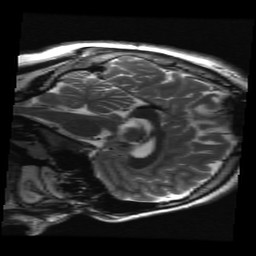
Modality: T2w
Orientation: sagittal
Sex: male
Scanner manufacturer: ge
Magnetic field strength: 3 T
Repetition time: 5 s
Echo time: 0.1007 s